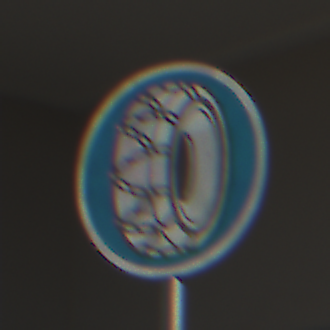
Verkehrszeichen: SchneekettenVorgeschrieben
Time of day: MorningAfternoon
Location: Outdoor (Urban)
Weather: Clear
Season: NotSpecified
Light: Natural